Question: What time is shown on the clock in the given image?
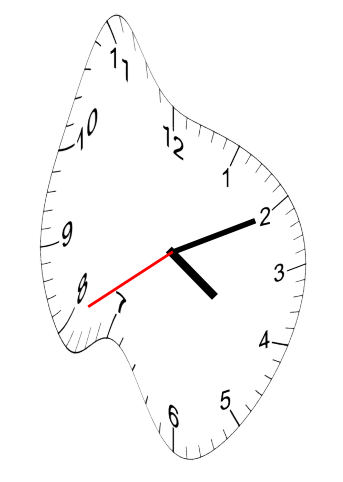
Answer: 04:10:40